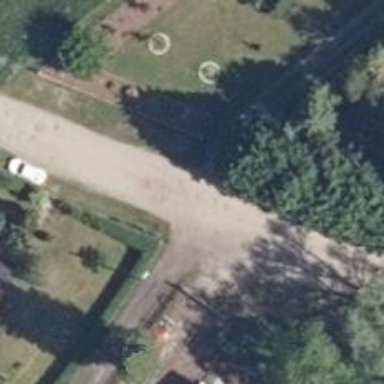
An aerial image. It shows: Driveway with ground surface.